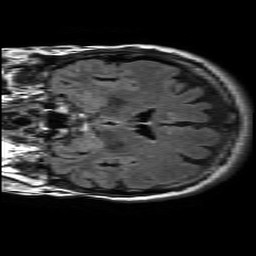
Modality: FLAIR
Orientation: coronal
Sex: female
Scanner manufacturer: philips
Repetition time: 11 s
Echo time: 0.125 s